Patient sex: F
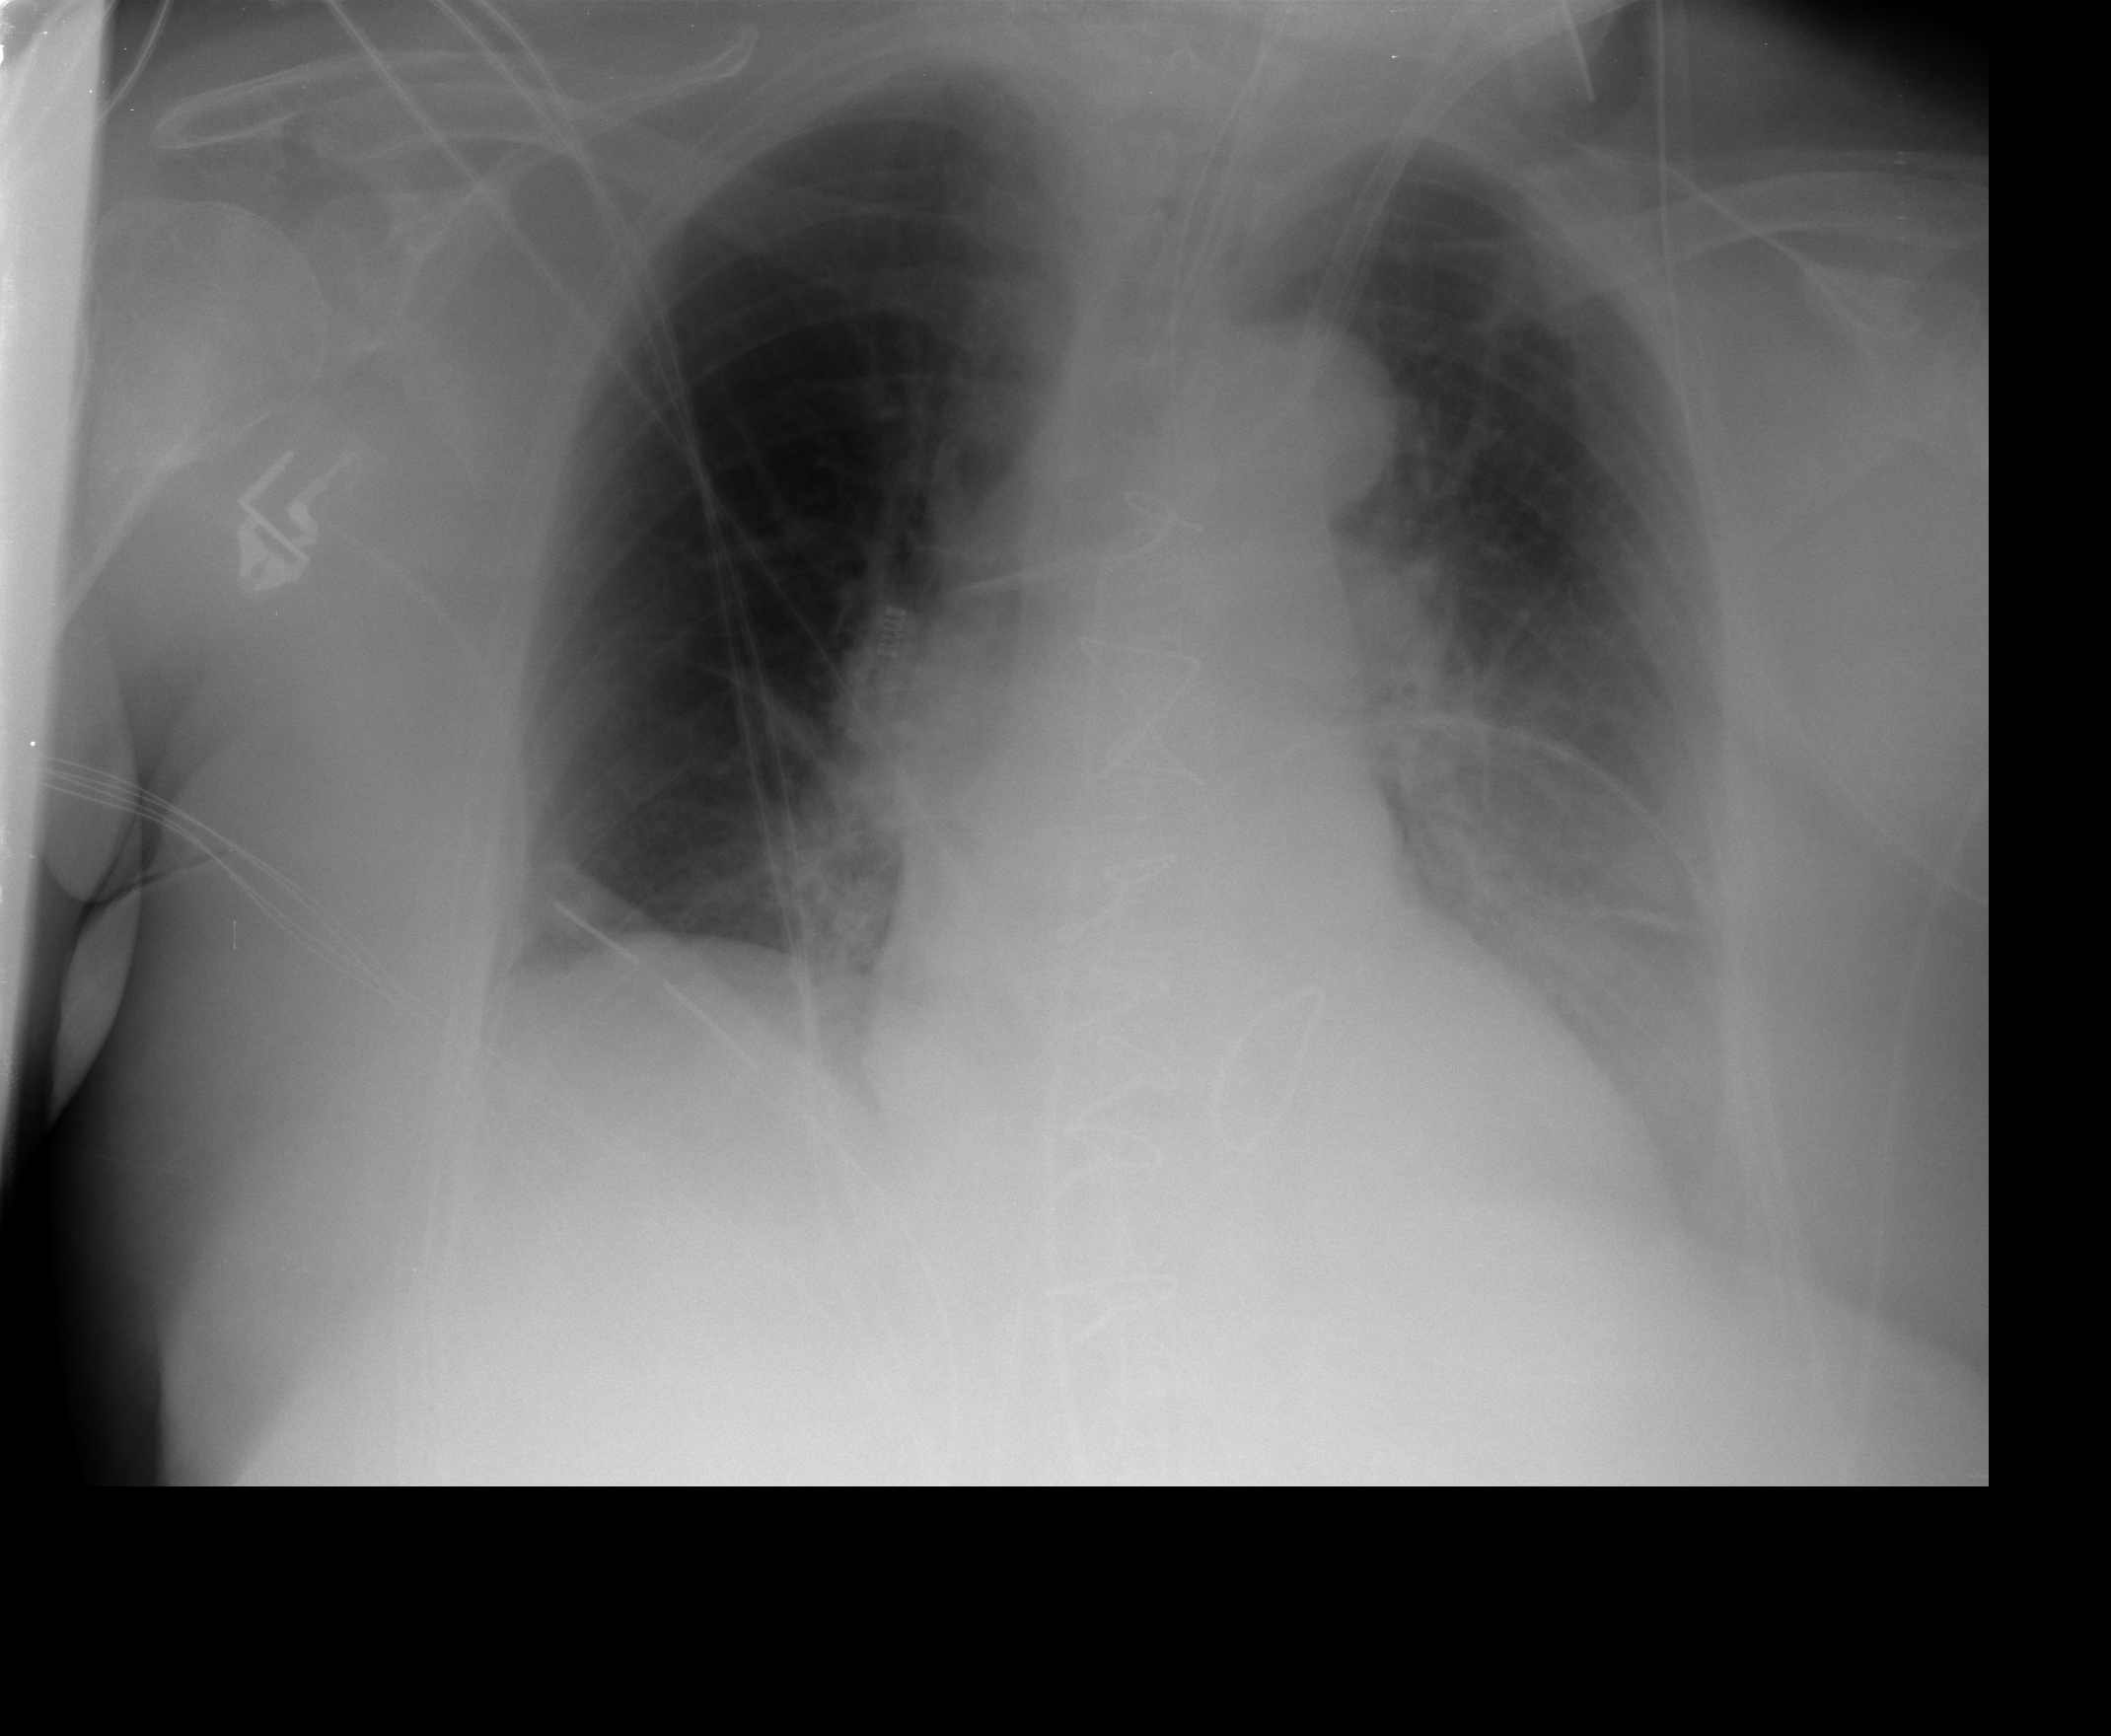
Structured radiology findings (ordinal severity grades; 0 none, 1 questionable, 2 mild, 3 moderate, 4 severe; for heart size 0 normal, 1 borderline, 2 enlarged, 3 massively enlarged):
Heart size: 1
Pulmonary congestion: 1
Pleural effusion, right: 0
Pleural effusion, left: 2
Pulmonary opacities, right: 0
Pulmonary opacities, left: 0
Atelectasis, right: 0
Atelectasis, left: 2